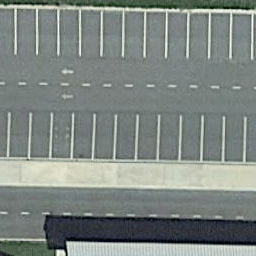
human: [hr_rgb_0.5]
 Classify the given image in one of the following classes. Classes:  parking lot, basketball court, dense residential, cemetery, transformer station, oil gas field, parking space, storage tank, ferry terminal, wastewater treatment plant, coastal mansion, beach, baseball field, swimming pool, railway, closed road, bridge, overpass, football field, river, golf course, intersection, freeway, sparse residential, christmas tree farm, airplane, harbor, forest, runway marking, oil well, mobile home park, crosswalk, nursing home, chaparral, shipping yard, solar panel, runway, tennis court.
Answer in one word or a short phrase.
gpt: parking space